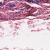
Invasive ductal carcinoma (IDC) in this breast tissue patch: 0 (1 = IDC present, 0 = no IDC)